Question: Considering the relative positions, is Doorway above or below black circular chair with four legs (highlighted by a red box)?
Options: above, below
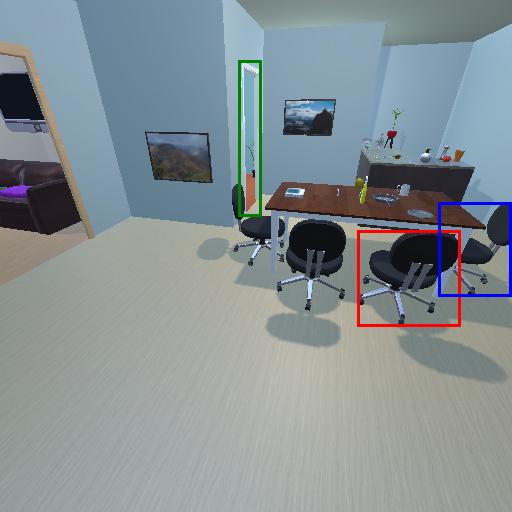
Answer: above